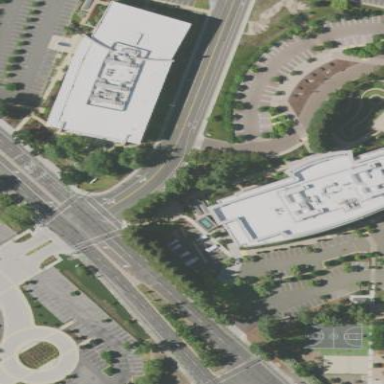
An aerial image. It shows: Building.